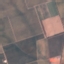
Land use / land cover: PermanentCrop